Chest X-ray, AP view. Patient: 46 years old, sex F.
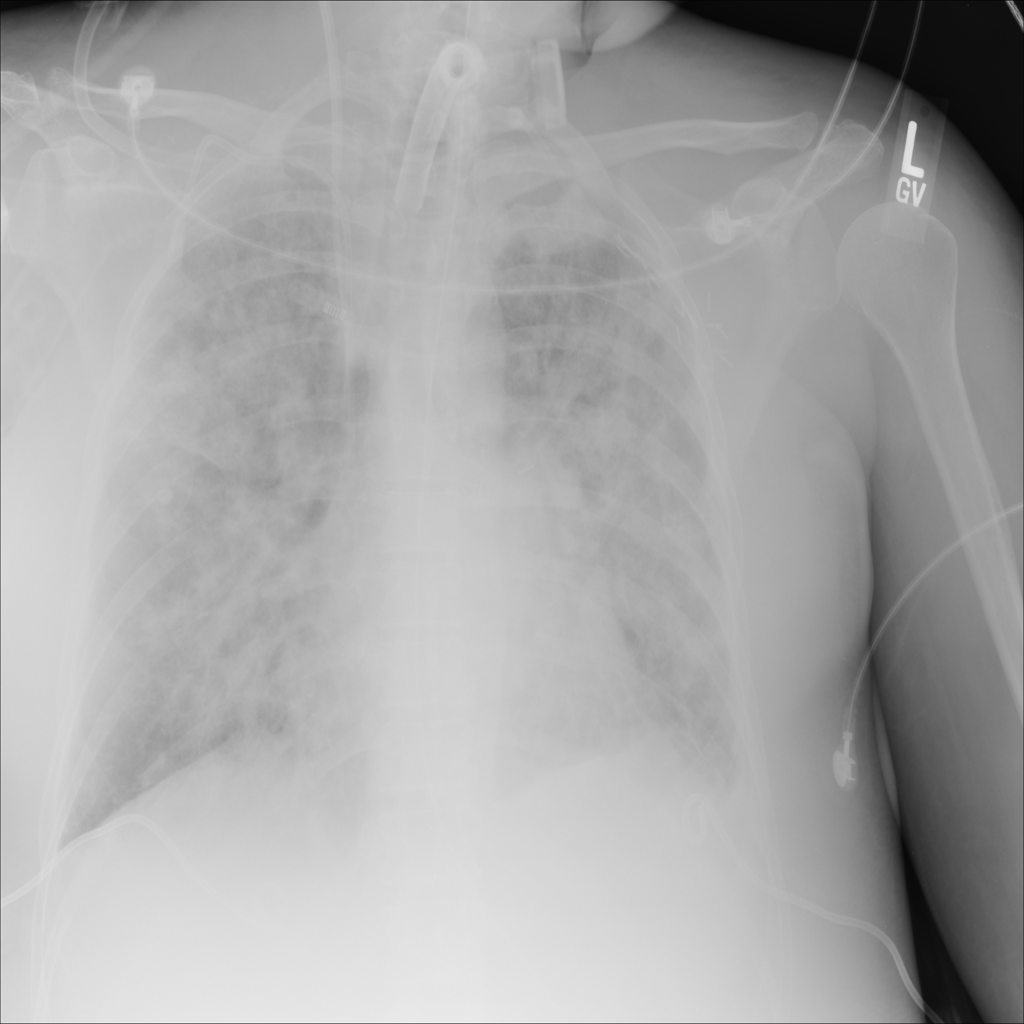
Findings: No Finding